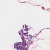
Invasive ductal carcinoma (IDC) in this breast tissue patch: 0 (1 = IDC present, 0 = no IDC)